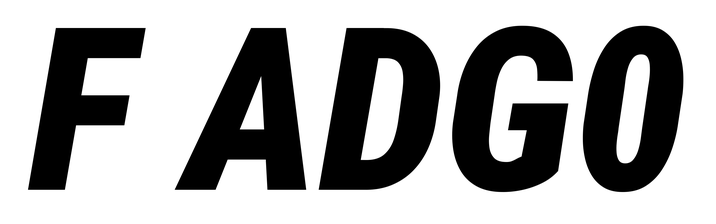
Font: Roboto-Italic_Condensed_Black_Italic